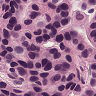
Metastatic tissue present: yes